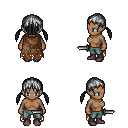
a pixel art fantasy rpg character, female body template, human, dark skin, brown tattered cape, teal pants, gray twin-tailed hairstyle, maroon shoes, dagger, four views (front, back, left, right), 2x2 character sprite sheet, small pixel art, hard edges, no anti-aliasing